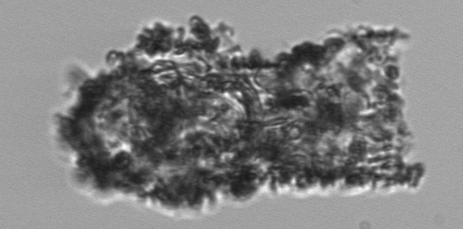
Label: Tintinnidium_mucicola